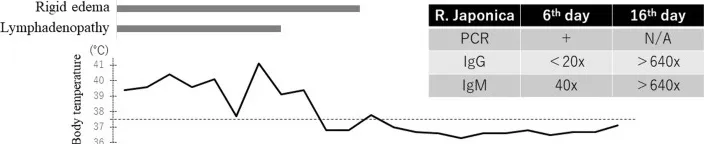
Clinical course after hospitalization. IVIG: Intravenous immunoglobulin; ASA: Acetylsalicylic acid; TFLX: Tosufloxacin; AZM: Azithromycin.
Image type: pathology (masson_trichrome)